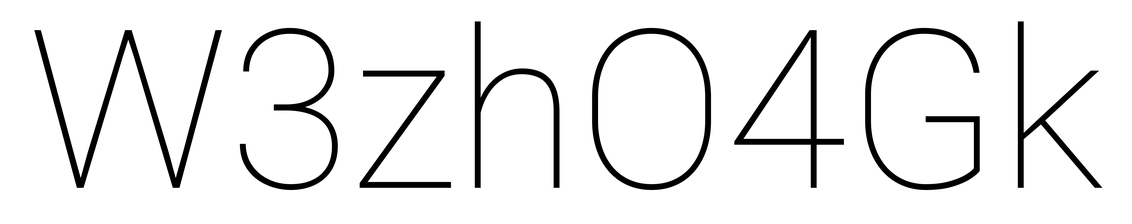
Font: Roboto_Thin